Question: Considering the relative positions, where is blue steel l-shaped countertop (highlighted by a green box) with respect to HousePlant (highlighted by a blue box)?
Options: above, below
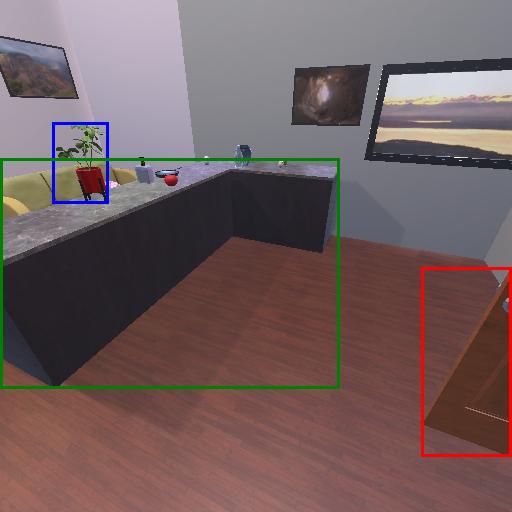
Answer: above